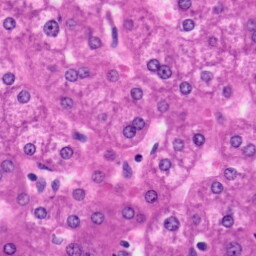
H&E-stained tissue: Liver